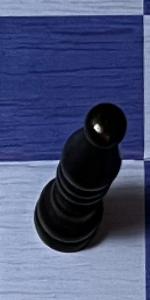
Label: Bishop_Black